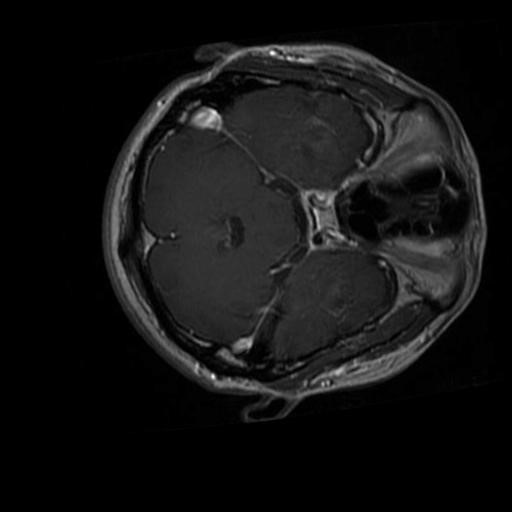
Label: brain_glioma